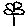
Label: flower